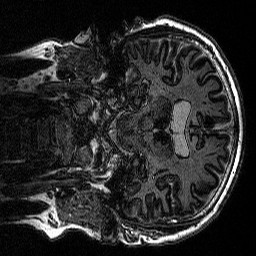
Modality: MP2RAGE
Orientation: coronal
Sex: male
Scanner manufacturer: siemens
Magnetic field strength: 3 T
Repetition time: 5 s
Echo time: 0.00292 s